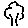
Label: tree